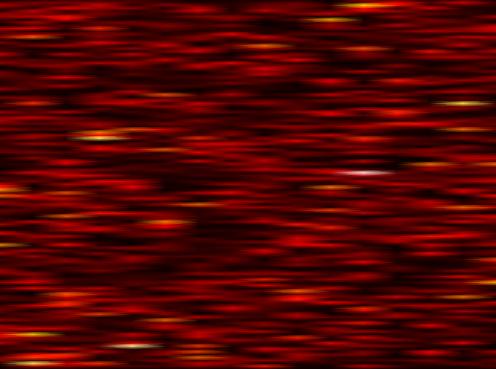
Label: FBMC